Interaction volume radius: 10 \u00c5
Interaction volume height: 10 \u00c5
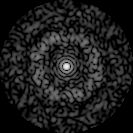
Disorder parameter: 0.8252